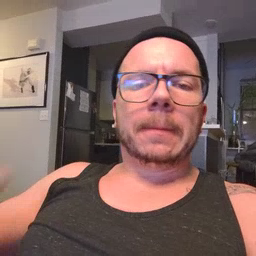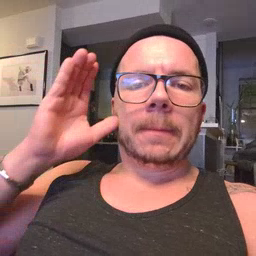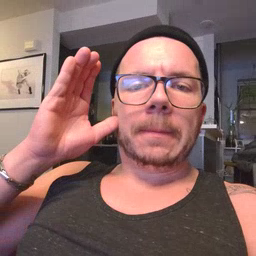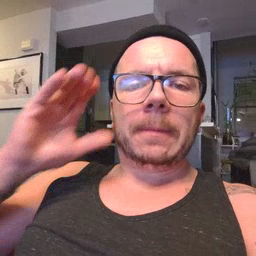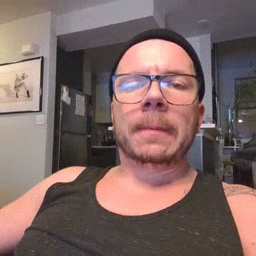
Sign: listen